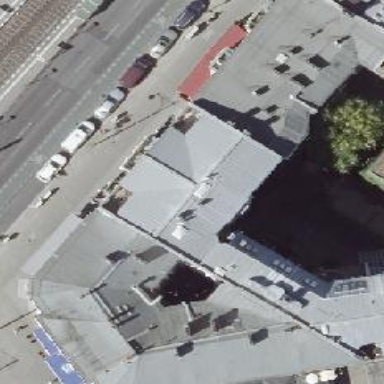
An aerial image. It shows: Grey apartment building with gambrel roof made of roof tiles.